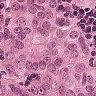
Metastatic tissue present: yes